Interaction volume radius: 5 \u00c5
Interaction volume height: 30 \u00c5
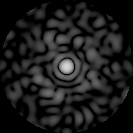
Disorder parameter: 0.8322